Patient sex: F
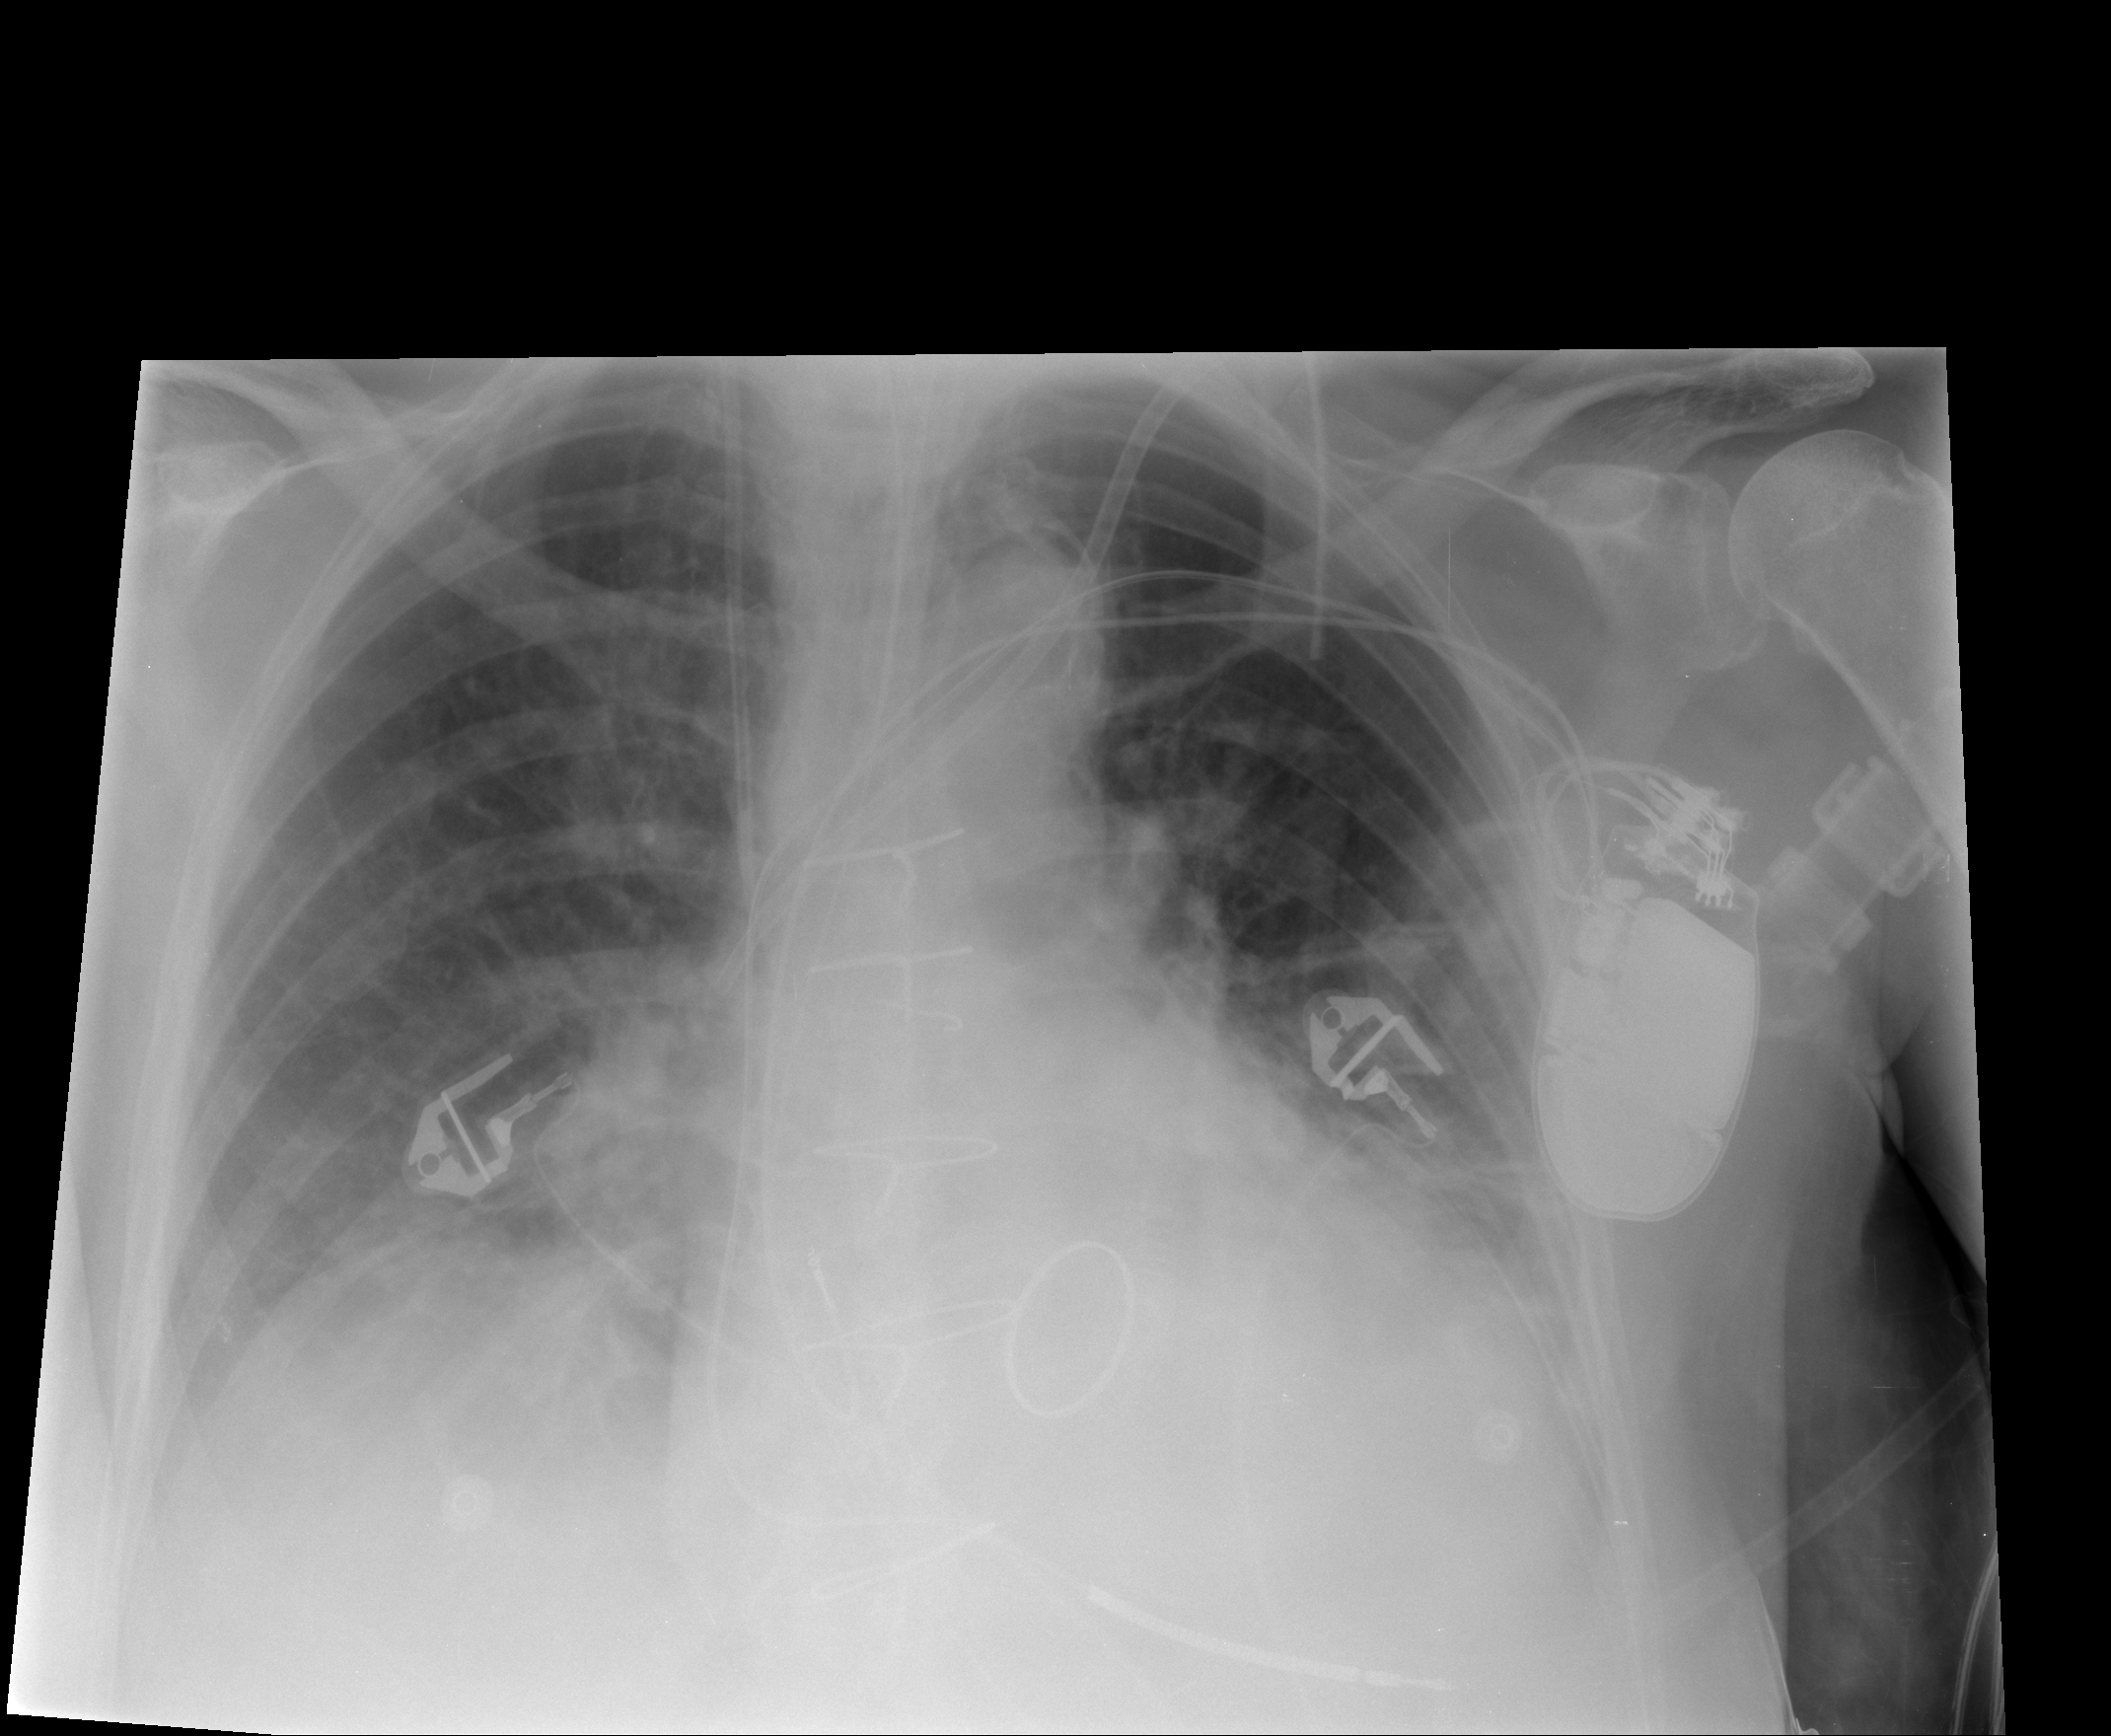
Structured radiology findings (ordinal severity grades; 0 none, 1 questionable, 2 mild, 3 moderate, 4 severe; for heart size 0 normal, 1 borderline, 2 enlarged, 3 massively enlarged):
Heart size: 2
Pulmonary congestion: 2
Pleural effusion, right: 2
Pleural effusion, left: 2
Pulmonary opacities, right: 0
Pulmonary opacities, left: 0
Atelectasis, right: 2
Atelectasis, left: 2